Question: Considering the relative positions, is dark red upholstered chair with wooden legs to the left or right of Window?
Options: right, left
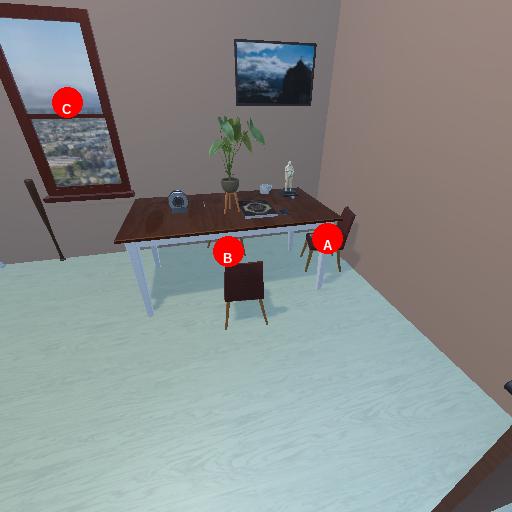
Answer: right